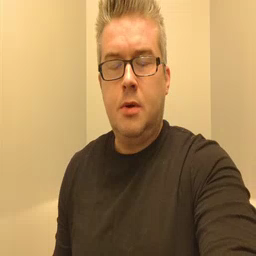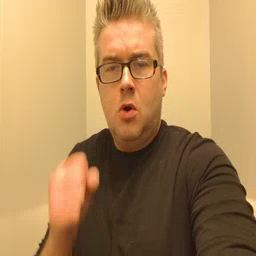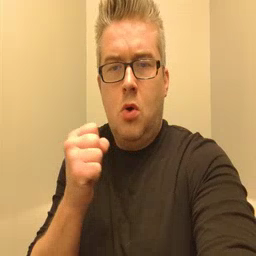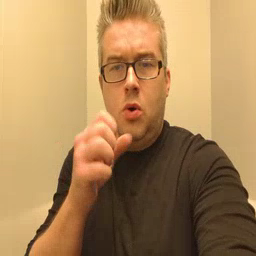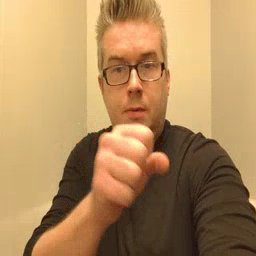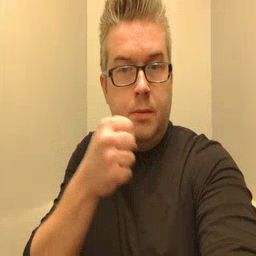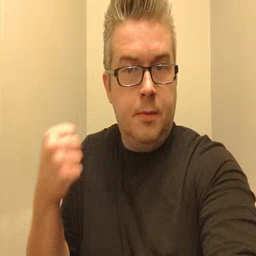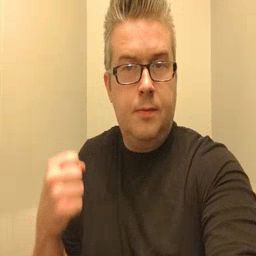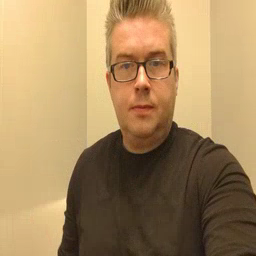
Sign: refrigerator